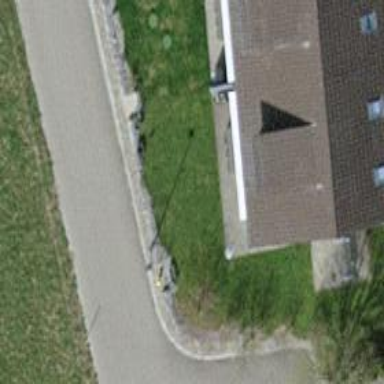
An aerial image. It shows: Semidetached house with gabled roof.